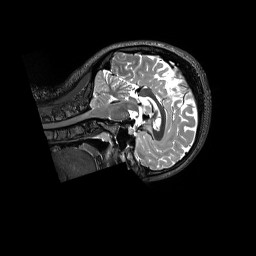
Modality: T2w
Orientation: sagittal
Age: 22
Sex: female
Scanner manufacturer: siemens
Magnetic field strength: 3 T
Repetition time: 3.2 s
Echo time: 0.728 s